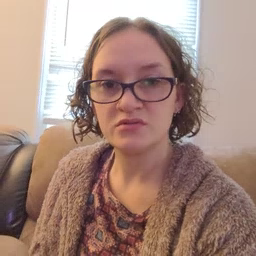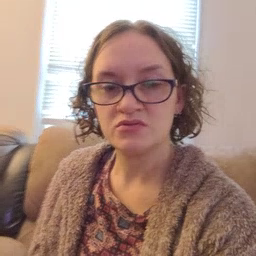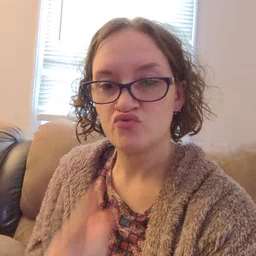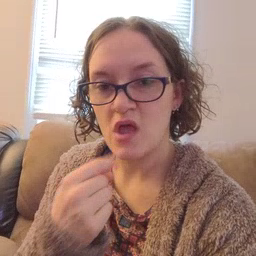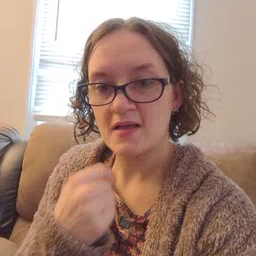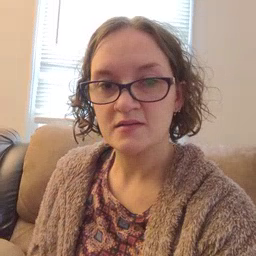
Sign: red